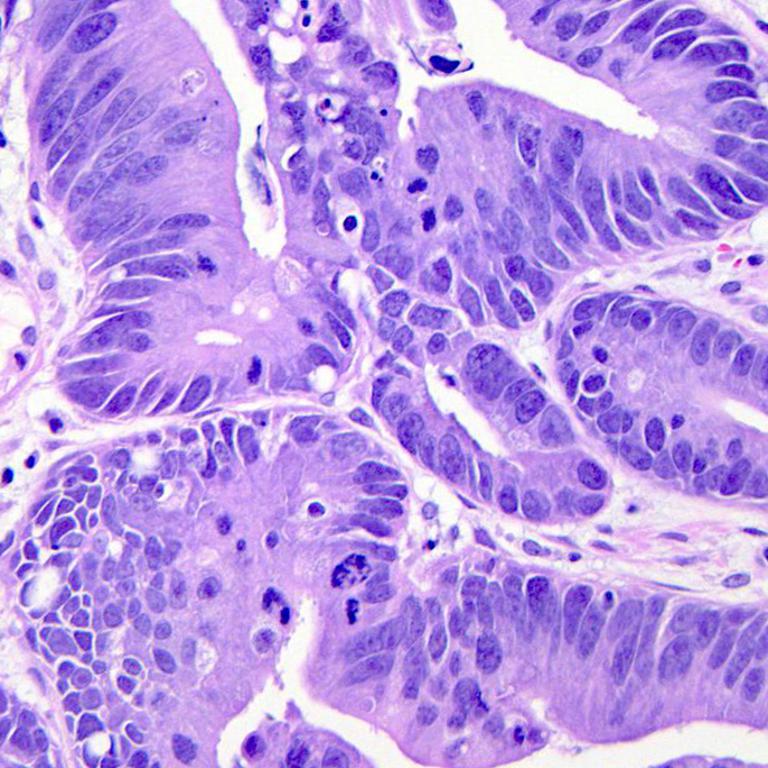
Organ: colon
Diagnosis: adenocarcinomas